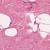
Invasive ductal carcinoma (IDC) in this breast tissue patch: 0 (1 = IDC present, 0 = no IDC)